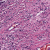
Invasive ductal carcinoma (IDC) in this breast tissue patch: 1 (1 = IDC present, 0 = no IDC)